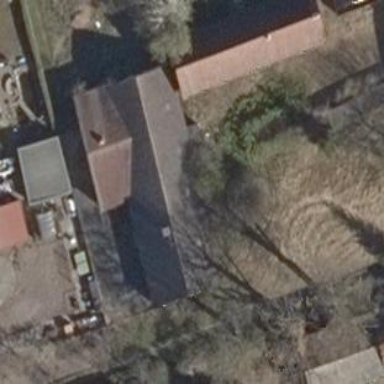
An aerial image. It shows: Part of building.